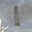
Label: 1